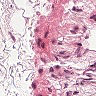
Metastatic tissue present: no